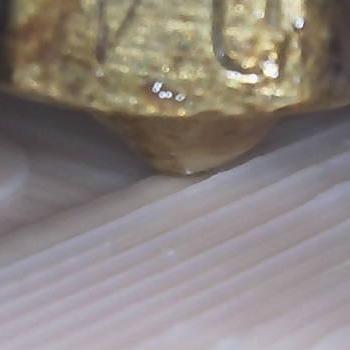
Flow rate: 168%